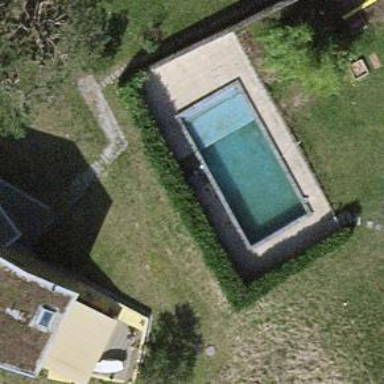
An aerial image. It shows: Swimming pool located in leisure land.